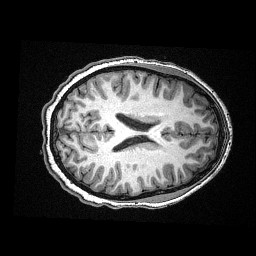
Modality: T1w
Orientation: axial
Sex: female
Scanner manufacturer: siemens
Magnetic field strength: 3 T
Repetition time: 2.3 s
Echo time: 0.00336 s